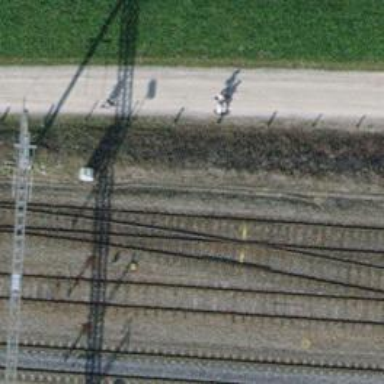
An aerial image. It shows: Siding railway line with electrified contact line for the trains.